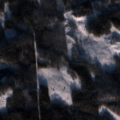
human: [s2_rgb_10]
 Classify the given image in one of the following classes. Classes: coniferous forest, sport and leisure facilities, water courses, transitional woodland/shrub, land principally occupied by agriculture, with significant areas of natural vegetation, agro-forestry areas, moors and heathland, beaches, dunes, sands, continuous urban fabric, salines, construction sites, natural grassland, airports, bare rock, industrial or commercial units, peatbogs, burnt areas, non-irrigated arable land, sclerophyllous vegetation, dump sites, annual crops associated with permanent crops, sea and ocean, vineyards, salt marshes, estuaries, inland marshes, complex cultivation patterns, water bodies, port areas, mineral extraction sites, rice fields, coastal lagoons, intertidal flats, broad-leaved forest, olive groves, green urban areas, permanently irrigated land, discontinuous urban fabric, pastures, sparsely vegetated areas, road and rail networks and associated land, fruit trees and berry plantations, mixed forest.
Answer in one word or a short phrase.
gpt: coniferous forest, transitional woodland/shrub